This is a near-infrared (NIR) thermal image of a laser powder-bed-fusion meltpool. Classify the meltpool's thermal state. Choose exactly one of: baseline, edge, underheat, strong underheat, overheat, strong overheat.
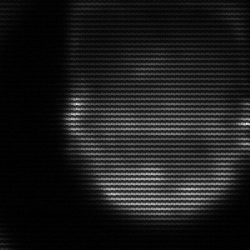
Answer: edge